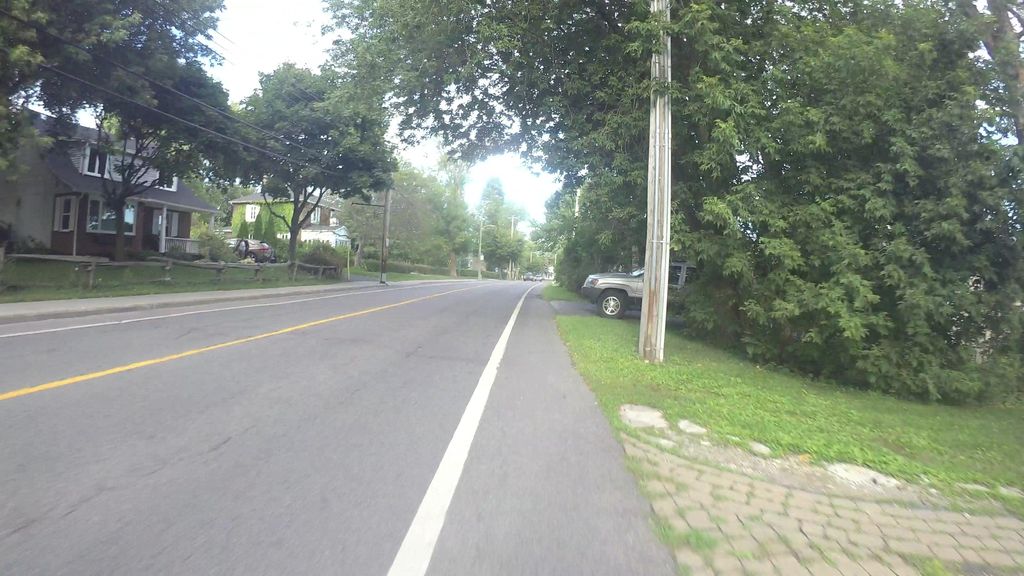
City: montreal